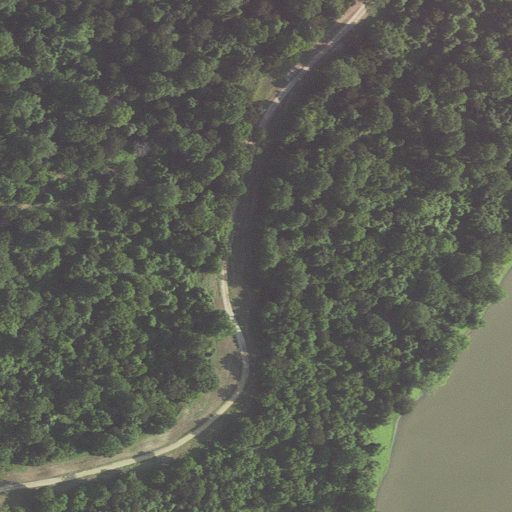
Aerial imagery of cape in Arkansas named Linwood Neck containing woody wetlands, open development, open water, low intensity development, medium intensity development, and herbaceous wetlands